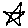
Label: star